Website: apple
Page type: billing-address
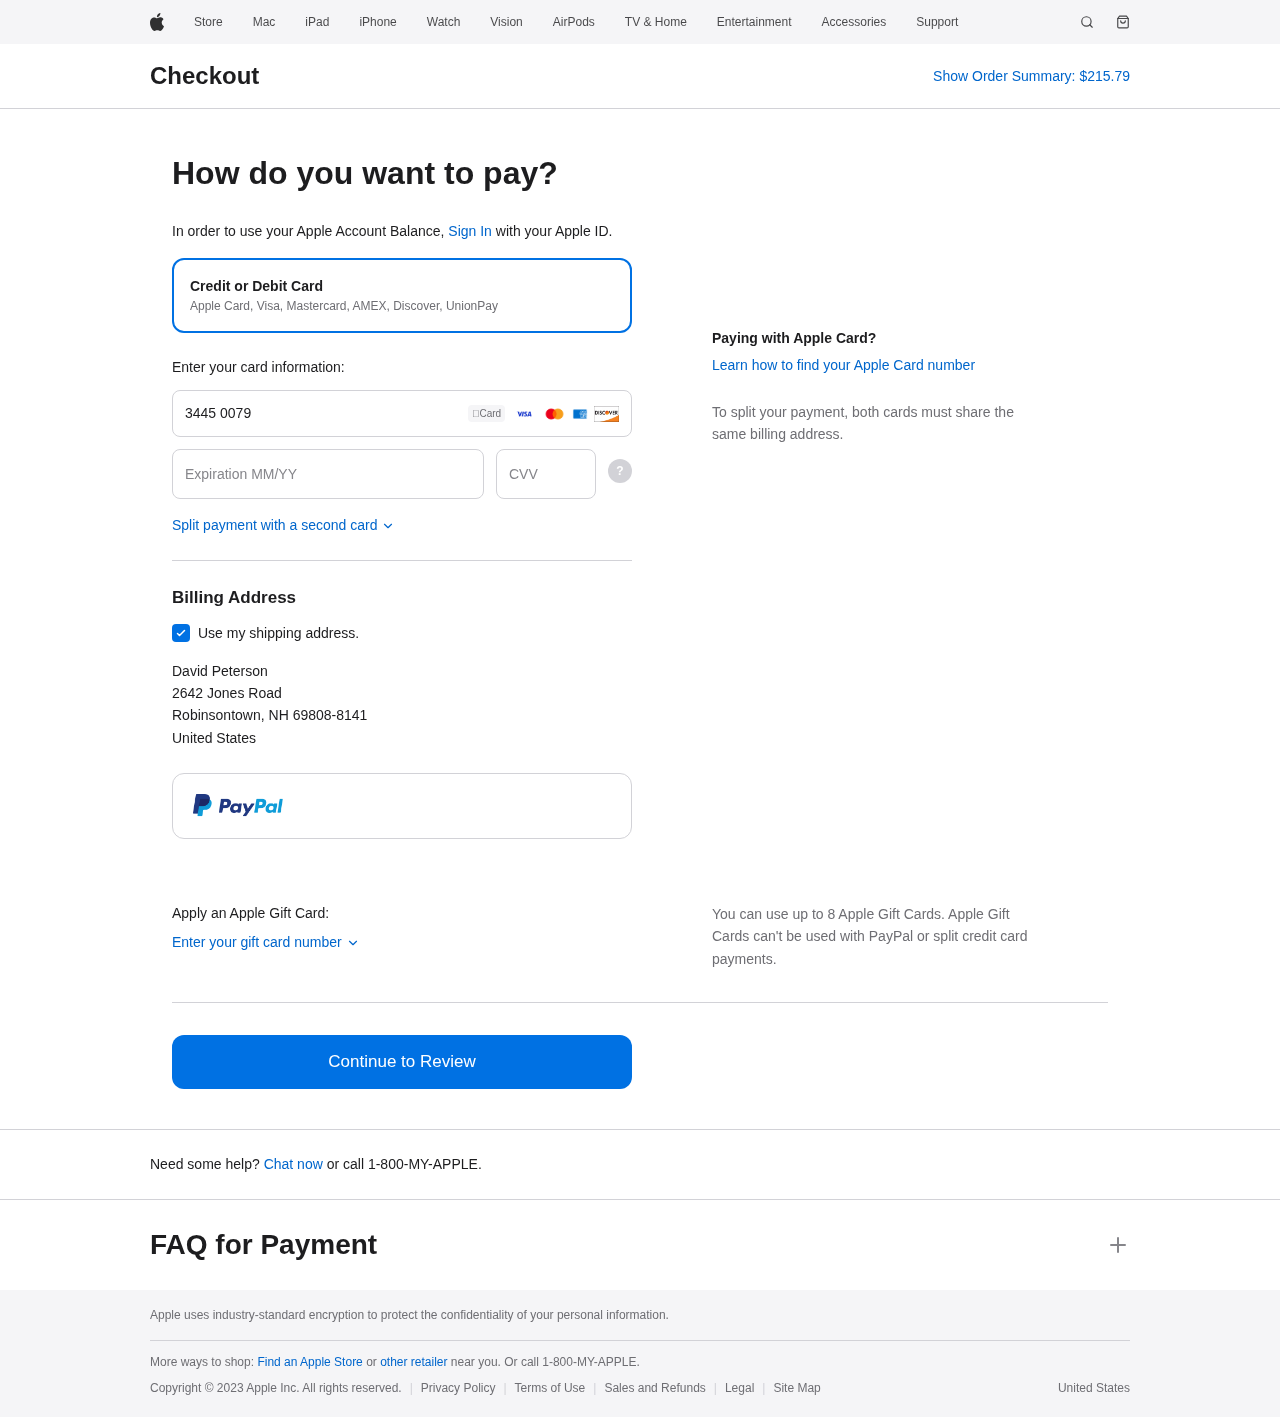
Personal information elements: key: PII_CARD_CVV
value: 5832
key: PII_CARD_EXPIRY
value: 01/30
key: PII_CARD_NUMBER
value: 3445 0079 5189 251
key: PII_CITY
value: Robinsontown
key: PII_COUNTRY
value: United States
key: PII_FULLNAME
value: David Peterson
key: PII_POSTCODE_FULL
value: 69808-8141
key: PII_STATE_ABBR
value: NH
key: PII_STREET
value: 2642 Jones Road
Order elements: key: ORDER_TOTAL
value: $215.79